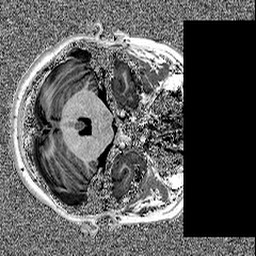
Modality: MP2RAGE
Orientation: axial
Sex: female